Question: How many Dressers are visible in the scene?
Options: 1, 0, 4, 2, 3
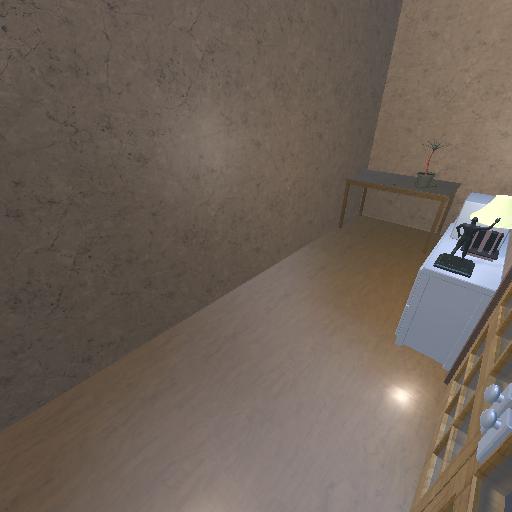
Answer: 1